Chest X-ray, PA view. Patient: 48 years old, sex M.
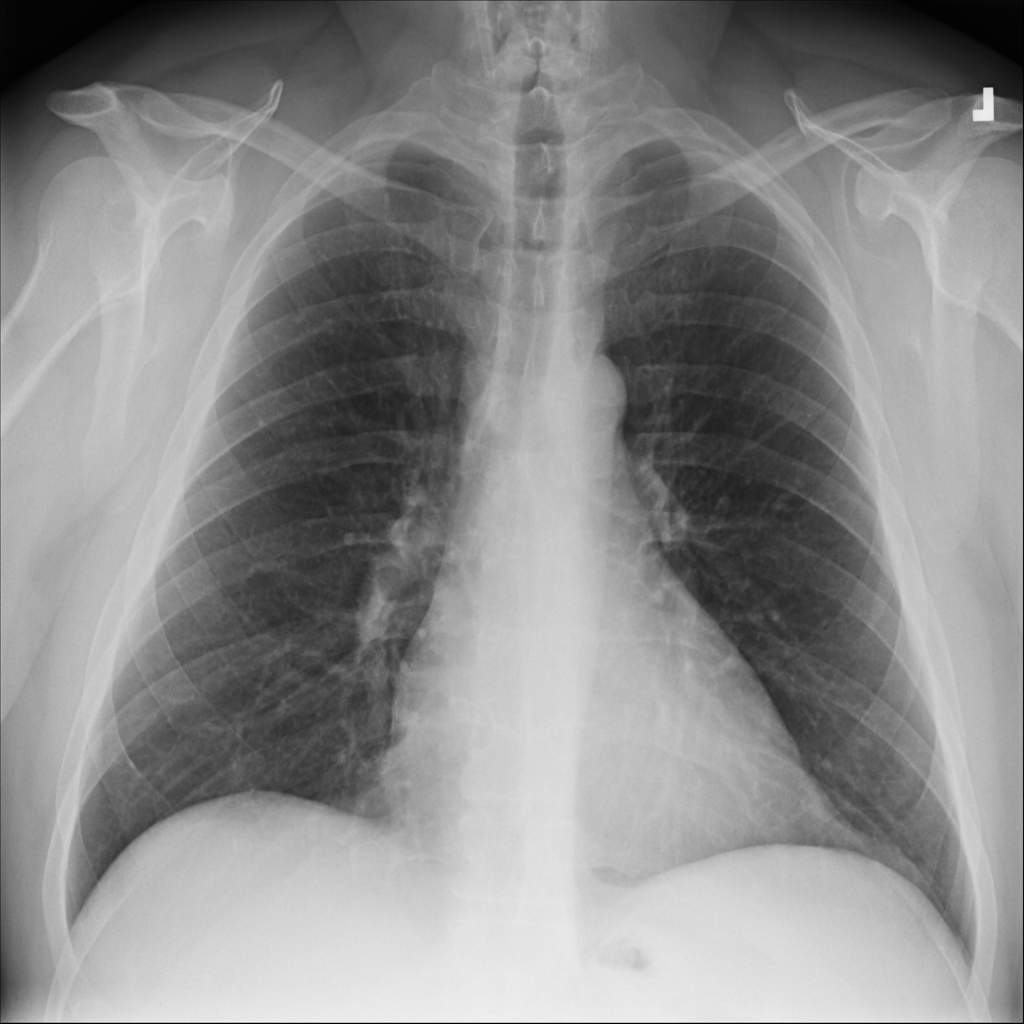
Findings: No Finding